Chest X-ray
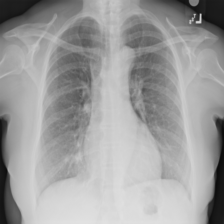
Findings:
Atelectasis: negative
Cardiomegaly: negative
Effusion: negative
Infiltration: negative
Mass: negative
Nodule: negative
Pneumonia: negative
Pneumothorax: negative
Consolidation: negative
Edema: negative
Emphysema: negative
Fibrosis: negative
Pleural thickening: negative
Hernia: negative